Aerial crown-view tile of a tropical tree (Barro Colorado Island, Panama), acquired 20240611:
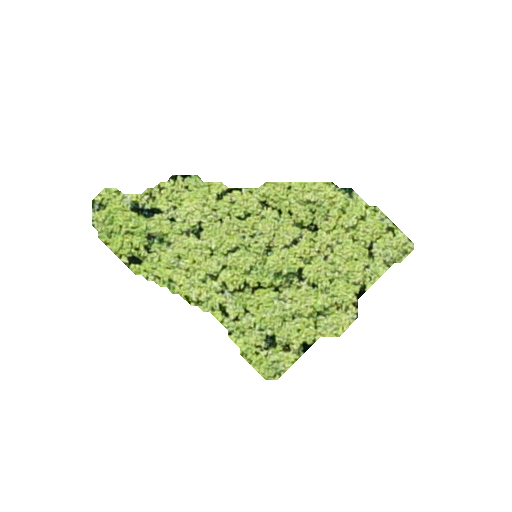
Species: Luehea seemannii
GBIF accepted scientific name: Luehea seemannii
Crown area: 59.172 m²